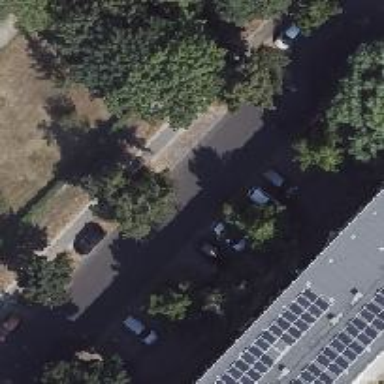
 and separate parking areas on both sides as well."